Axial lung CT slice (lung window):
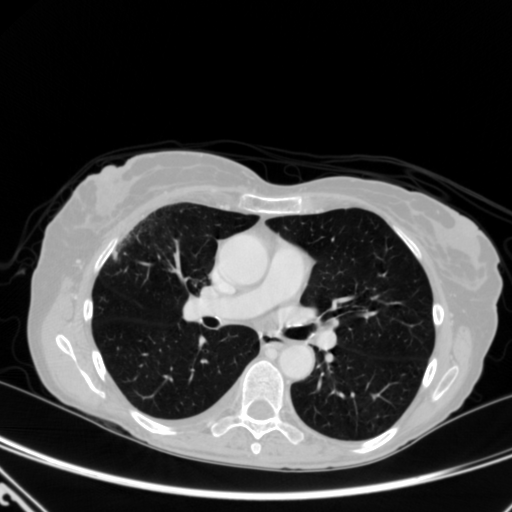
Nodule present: yes
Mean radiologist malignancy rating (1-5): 4